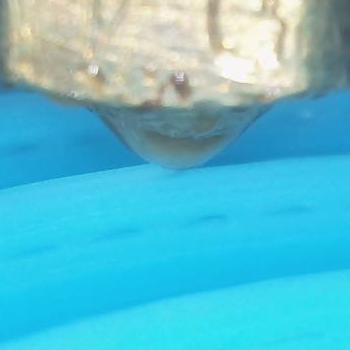
Flow rate: 59%